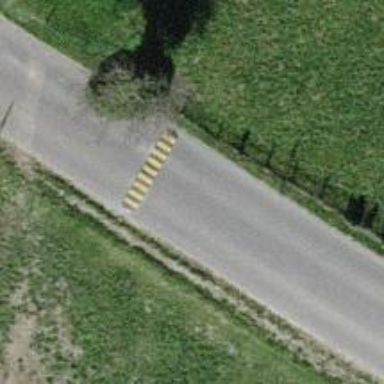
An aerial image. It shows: Bump for traffic calming.